Question: I am trying to transform from a trapezoid (in the first image) to a rectangle (in the second image), but getting a strange result (in the third image).

My plan was to use a perspective transform, defined by the four corner points of the trapezoid and the four corner points of the rectangle.
In this example, for the trapezoid they are:
'''
ptsTrap = [[ 50. 100. ]
[ 50. 200. ]
[ 250. 64.73460388]
[ 250. 235.26539612]]
'''
and for the rectangle:
'''
ptsRect = [[ 50. 100.]
[ 50. 200.]
[ 250. 100.]
[ 250. 200.]]
'''
I am getting a perspective transform from these points:
'''
T = cv2.getPerspectiveTransform(ptsTrap, ptsRect)
'''
And then building the image from that:
'''
arrTrapToRect = cv2.warpPerspective(arrTrap, T, arrTrap.shape[:2])
'''
However, as you can see from the image, this isn't giving the expected transformation.
I can't seem to work out why even the points that defined the transform are not being projected according to it. Any ideas?
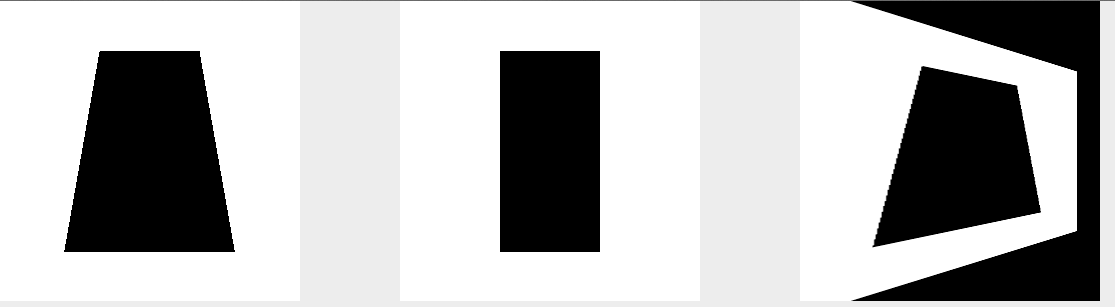
Answer: Your methodology is correct. The problem arises when you specify the coordinates of your corner points. I don't know how you calculated them, but you have swapped your X and Y axes. This is reflected in the transformation applied to your final image. I find the corner points to be:
'''
ptsTrap = [[[ 99. 51.]]
[[ 64. 251.]]
[[ 234. 251.]]
[[ 199. 51.]]]
ptsRect = [[[ 102. 49.]]
[[ 100. 249.]]
[[ 200. 250.]]
[[ 200. 50.]]]
'''
Finding the perspective transform from these points gives the correct result:

For reference, this is the code I used:
'''
import cv2
import numpy as np
def find_corners(image):
im = cv2.Canny(image, 100, 200)
cnt = cv2.findContours(im,cv2.RETR_EXTERNAL,cv2.CHAIN_APPROX_SIMPLE)[0]
cnt = cv2.approxPolyDP(cnt[0], 5, True)
return cnt.astype(np.float32)
def main(argv):
trap = cv2.imread('trap.png', cv2.IMREAD_GRAYSCALE)
rect = cv2.imread('rect.png', cv2.IMREAD_GRAYSCALE)
ptsTrap = find_corners(trap)
ptsRect = find_corners(rect)
T = cv2.getPerspectiveTransform(ptsTrap, ptsRect)
warp = cv2.warpPerspective(trap, T, rect.shape[:2])
cv2.imshow('', warp)
cv2.imwrite('warp.png', warp)
cv2.waitKey()
cv2.destroyAllWindows()
'''